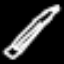
Label: pencil